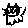
Label: cat